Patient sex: M
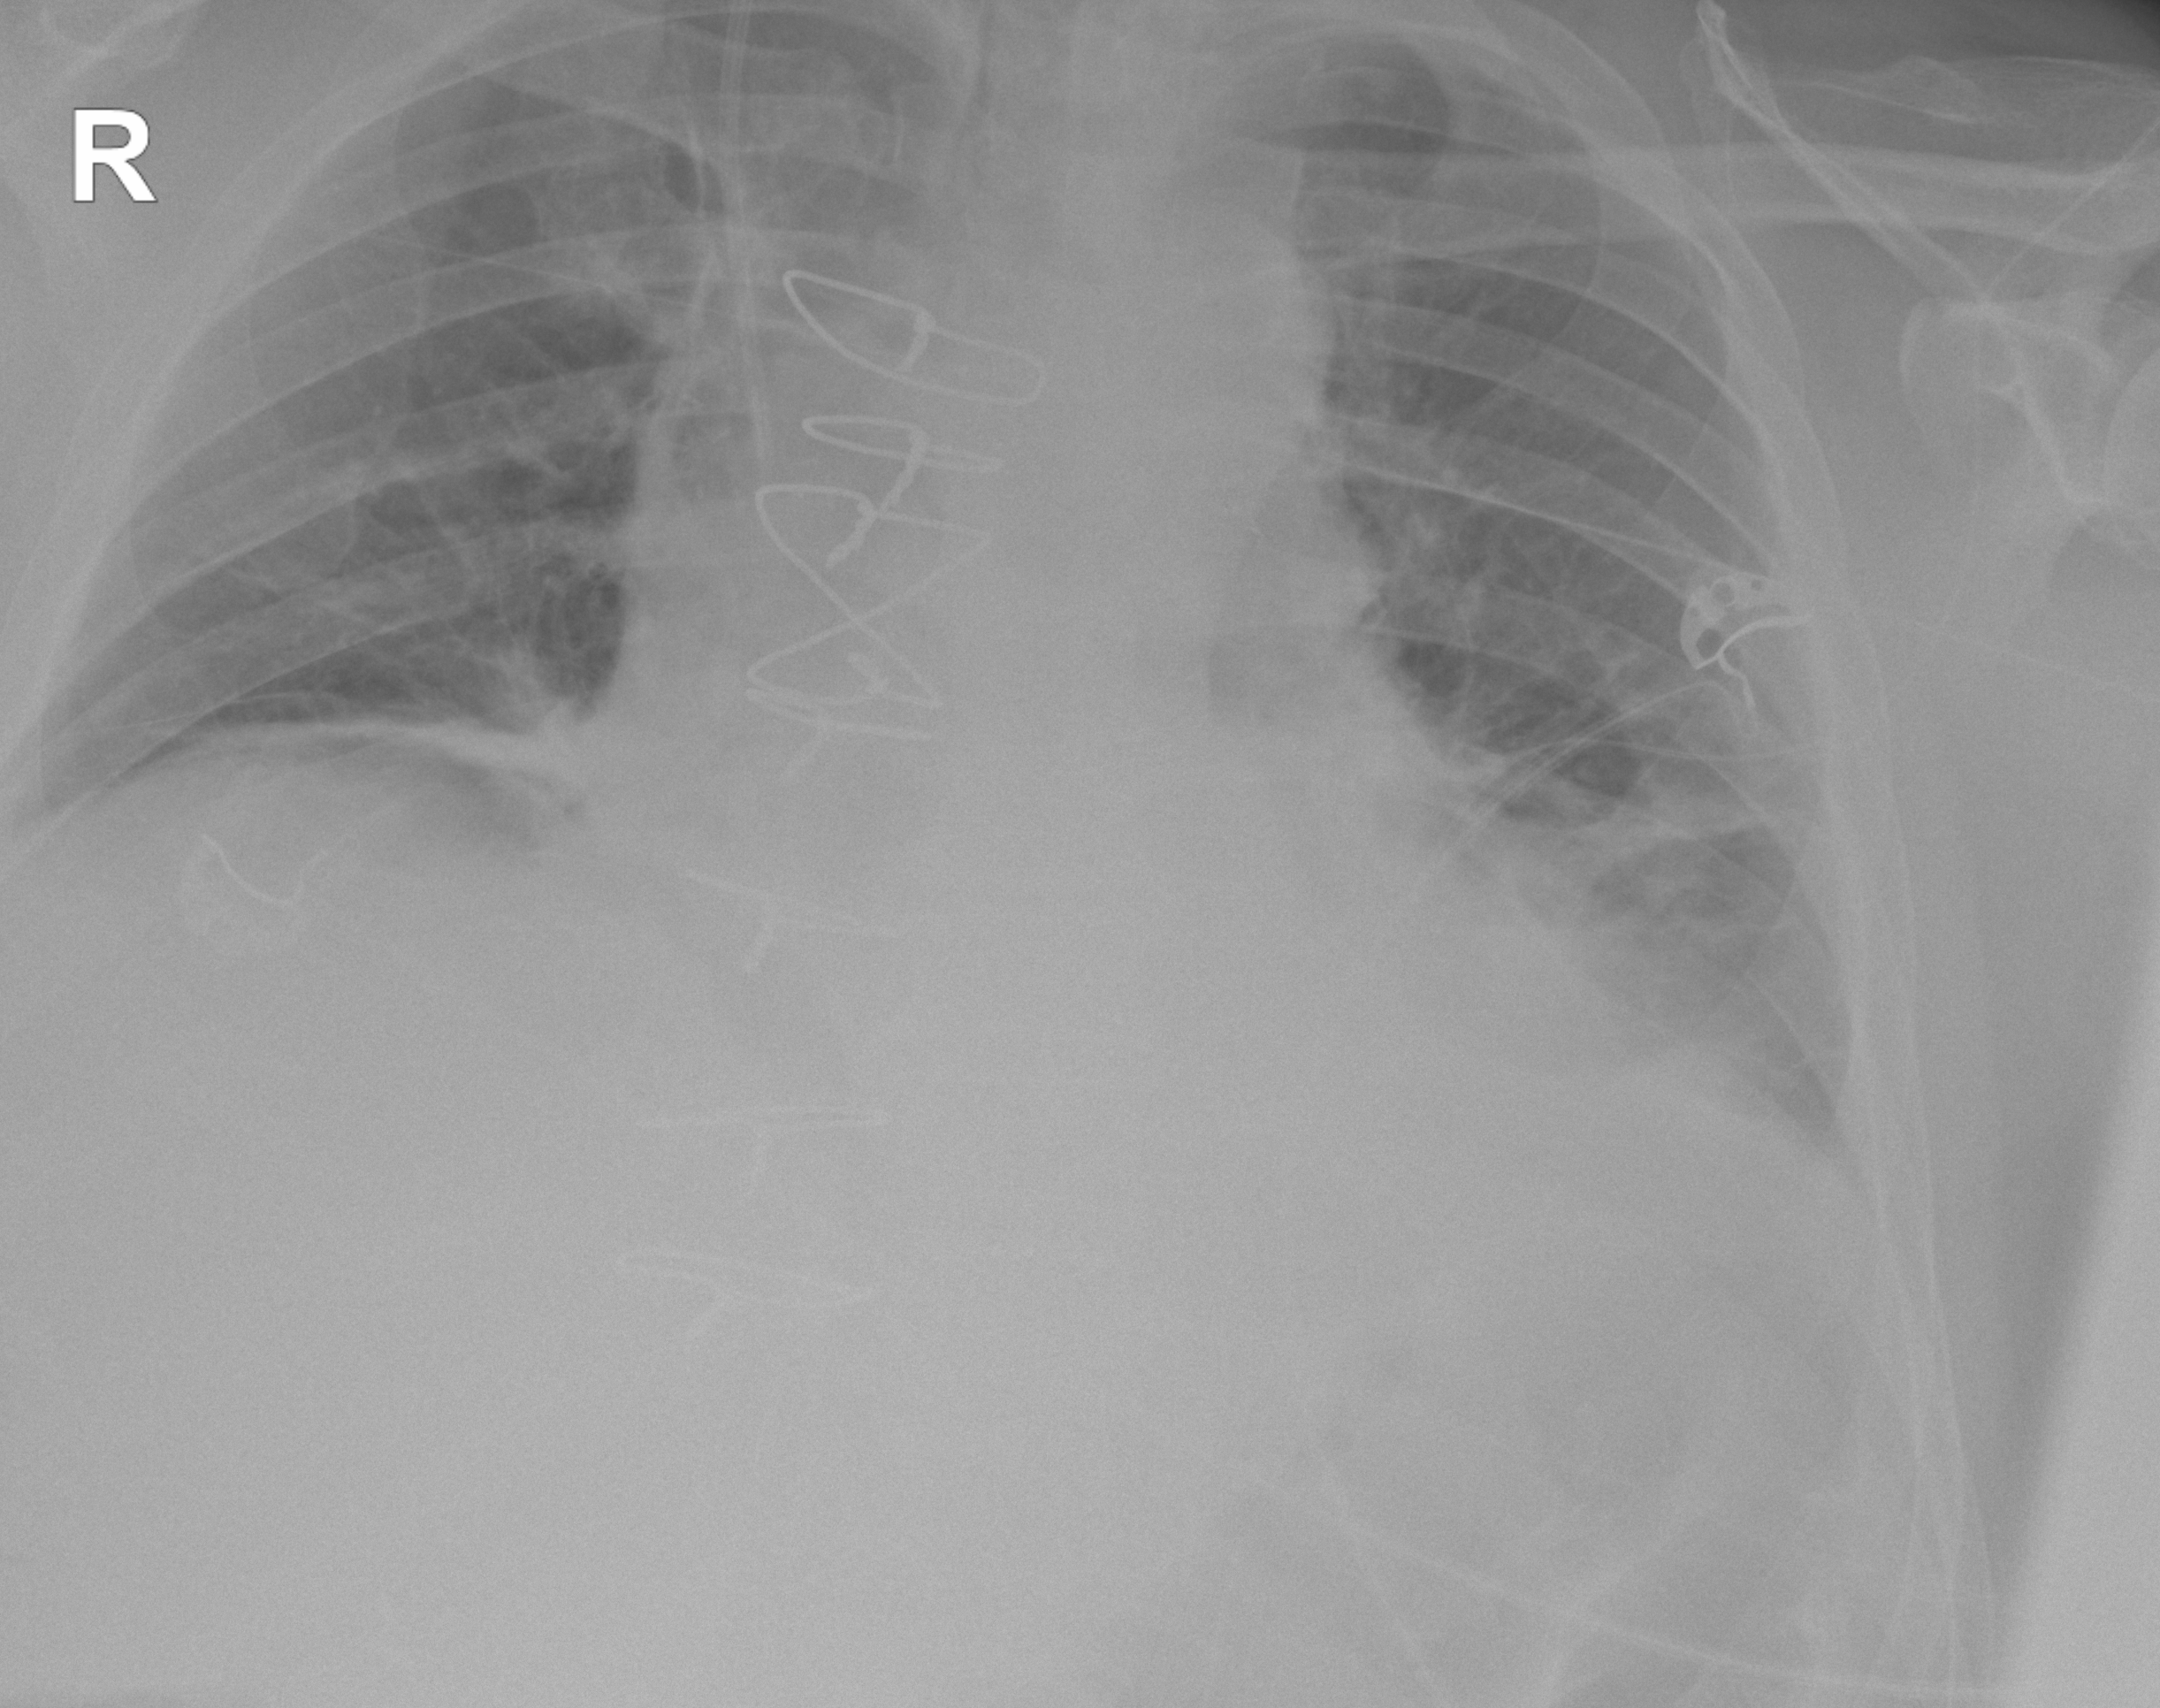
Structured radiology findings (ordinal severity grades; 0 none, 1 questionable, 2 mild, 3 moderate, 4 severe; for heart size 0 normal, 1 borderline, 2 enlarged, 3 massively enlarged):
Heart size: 1
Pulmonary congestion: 2
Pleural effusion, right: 0
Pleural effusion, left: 2
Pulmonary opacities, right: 0
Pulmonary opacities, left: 2
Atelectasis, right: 2
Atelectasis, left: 3